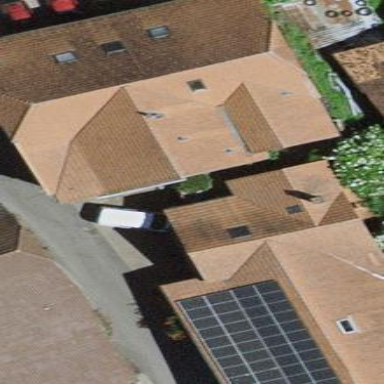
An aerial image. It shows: Residential building.